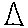
Label: triangle